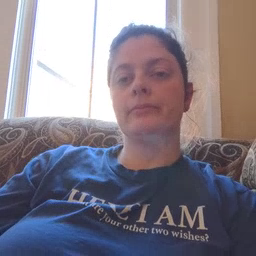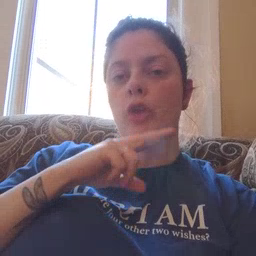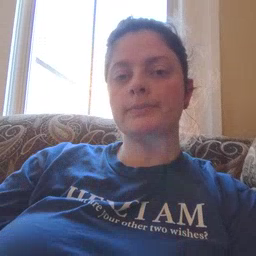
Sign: frog